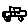
Label: car